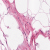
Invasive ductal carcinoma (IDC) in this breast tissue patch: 0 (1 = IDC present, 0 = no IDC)